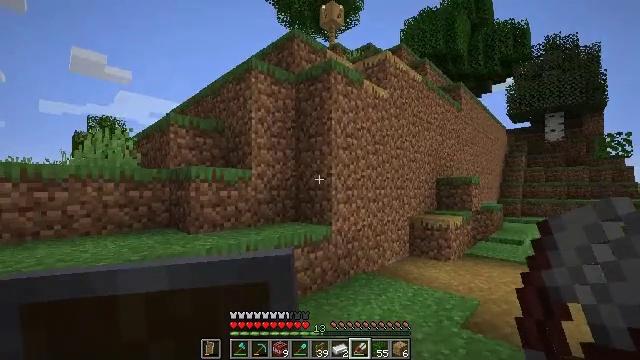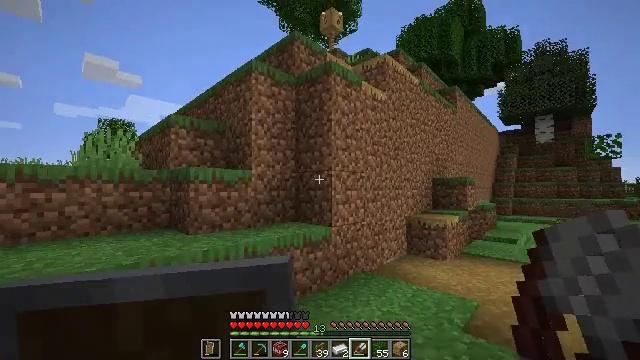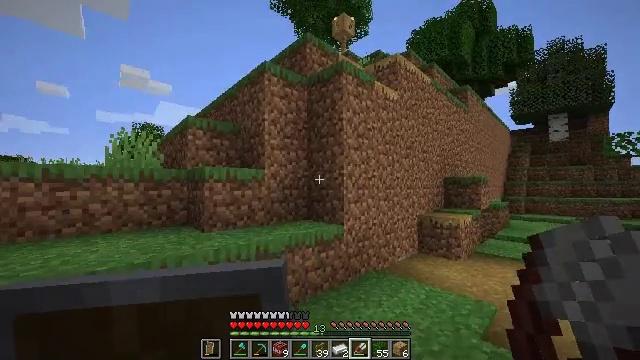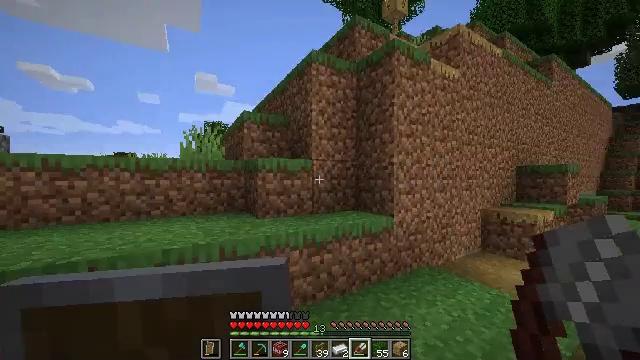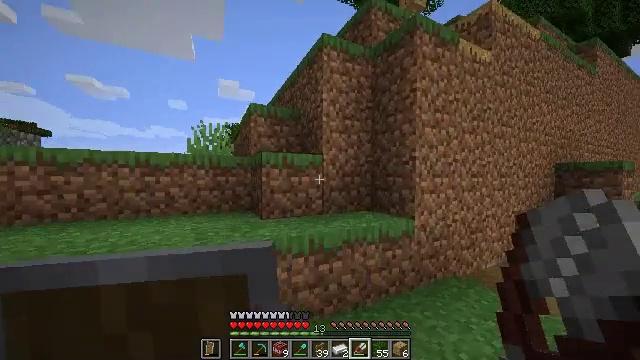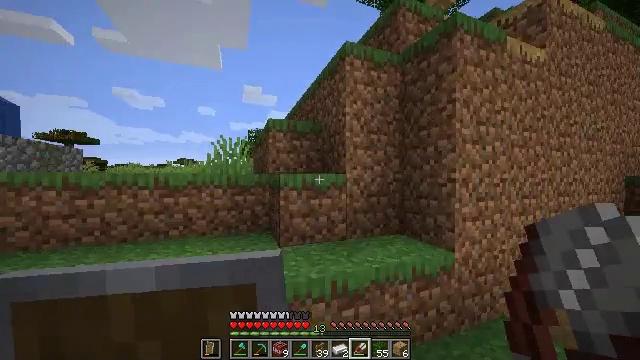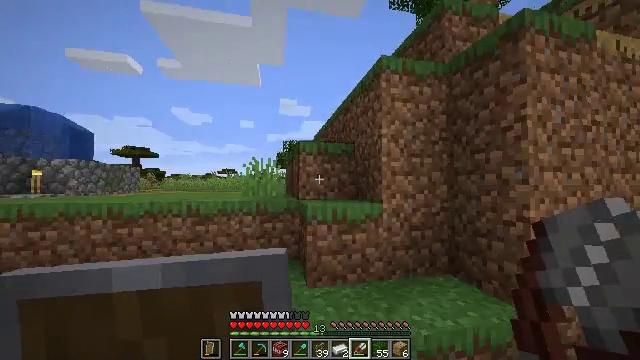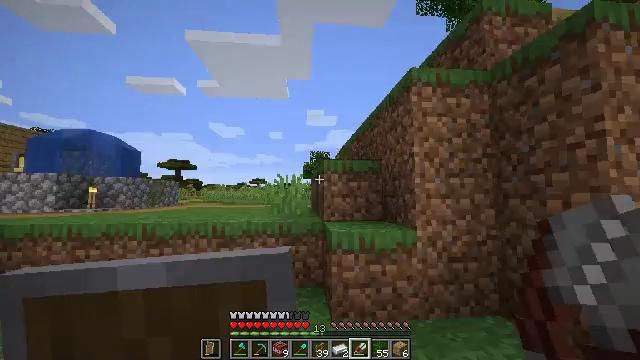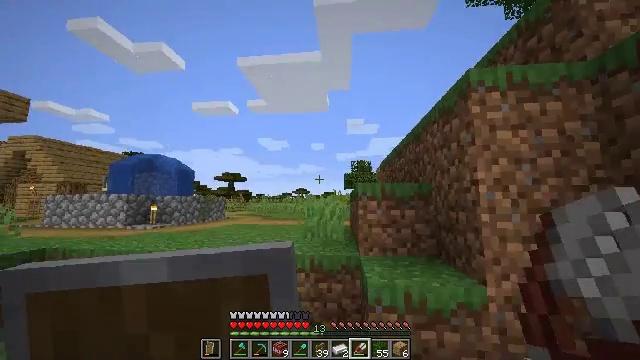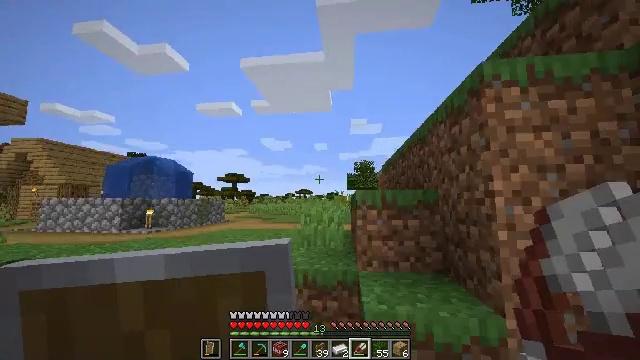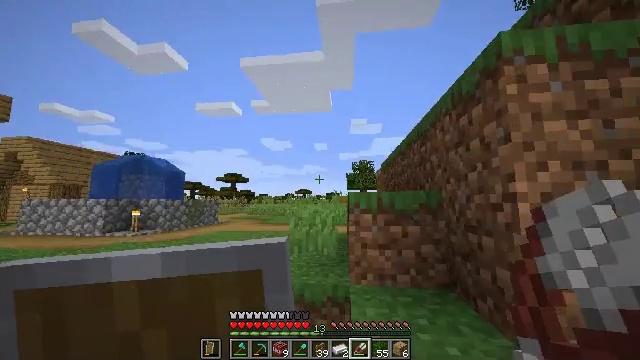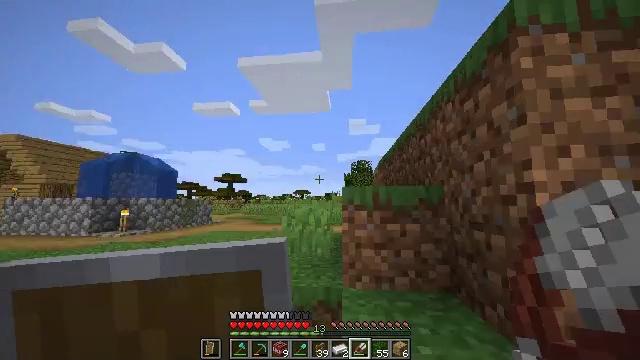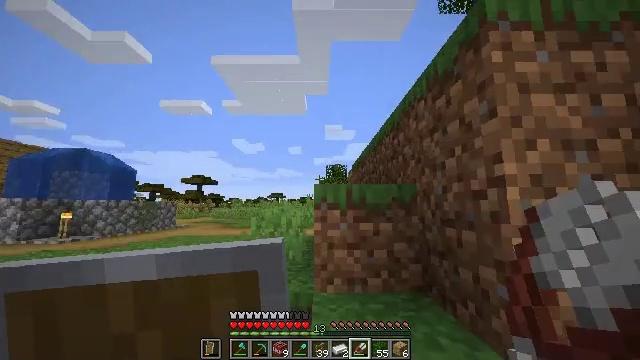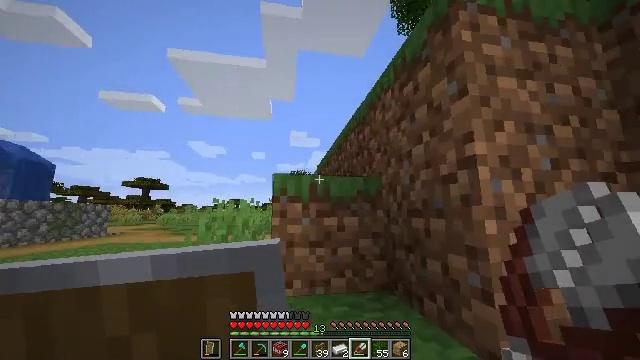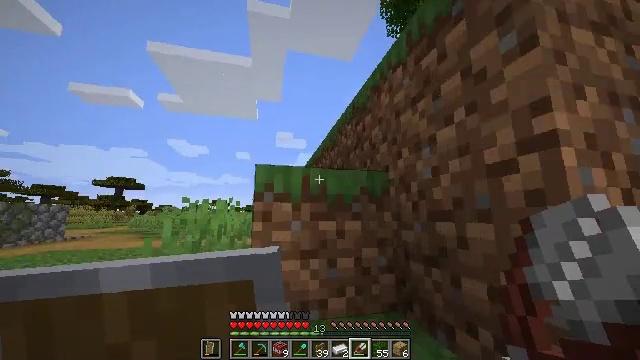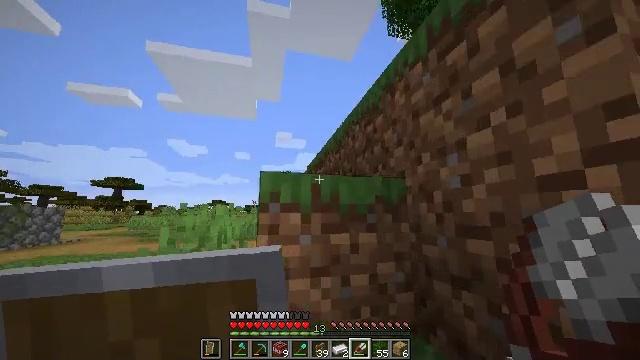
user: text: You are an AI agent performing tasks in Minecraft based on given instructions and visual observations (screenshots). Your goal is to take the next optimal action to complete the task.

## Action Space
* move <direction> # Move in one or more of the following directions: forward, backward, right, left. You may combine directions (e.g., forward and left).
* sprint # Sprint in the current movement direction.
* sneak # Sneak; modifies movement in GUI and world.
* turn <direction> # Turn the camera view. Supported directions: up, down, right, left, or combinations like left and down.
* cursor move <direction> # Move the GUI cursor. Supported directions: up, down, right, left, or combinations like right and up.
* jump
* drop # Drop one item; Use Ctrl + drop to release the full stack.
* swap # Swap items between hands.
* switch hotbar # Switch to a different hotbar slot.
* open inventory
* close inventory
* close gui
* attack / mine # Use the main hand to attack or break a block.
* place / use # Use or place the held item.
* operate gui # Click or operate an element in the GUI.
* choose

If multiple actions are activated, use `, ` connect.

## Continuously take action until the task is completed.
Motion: motion action
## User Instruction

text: Gather oak leaves by attacking.
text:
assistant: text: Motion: move forward, sprint
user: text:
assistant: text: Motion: move forward, sprint, turn left
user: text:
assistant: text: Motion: move forward, sprint, turn left and down
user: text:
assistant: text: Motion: move forward, sprint, turn left
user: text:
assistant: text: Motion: move forward, sprint, turn left, jump
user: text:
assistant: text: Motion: move forward, sprint, turn left and up, jump
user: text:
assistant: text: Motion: move forward, sprint, turn left and up, jump
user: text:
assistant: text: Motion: move forward, sprint, turn left and up, jump
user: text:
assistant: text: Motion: move forward, sprint, jump
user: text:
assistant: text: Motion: move forward, sprint, jump
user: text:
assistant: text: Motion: move forward, sprint, jump
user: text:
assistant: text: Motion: move forward and move left, sprint, turn right and up, jump
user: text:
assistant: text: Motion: move forward and move left, sprint, turn right and up, jump
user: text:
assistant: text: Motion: move forward and move left, sprint, turn right, jump
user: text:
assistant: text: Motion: move forward and move left, sprint, jump
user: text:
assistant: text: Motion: move forward, sprint, jump
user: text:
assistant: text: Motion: move forward, sprint, turn right, jump
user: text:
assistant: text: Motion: move forward, sprint, turn right and up, jump
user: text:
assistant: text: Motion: move forward, sprint, turn right, jump
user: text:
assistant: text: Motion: move forward, sprint, jump
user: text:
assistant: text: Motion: move forward, sprint, turn right, jump
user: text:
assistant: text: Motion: move forward and move left, sprint, turn right, jump
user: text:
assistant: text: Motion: move forward and move left, sprint, turn right, jump
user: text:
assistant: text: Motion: move forward and move left, sprint, turn right, jump
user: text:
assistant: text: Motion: move forward and move left, sprint, turn right, jump
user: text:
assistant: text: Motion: move forward, sprint, turn right, jump
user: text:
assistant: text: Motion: move forward, sprint, jump
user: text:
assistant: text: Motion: move forward, sprint, turn right, jump
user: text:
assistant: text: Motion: move forward, sprint, jump
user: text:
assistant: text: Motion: move forward, sprint, jump